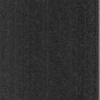
Label: dusty